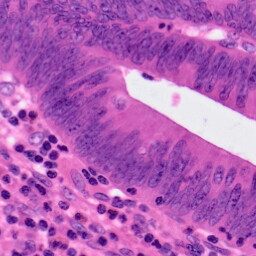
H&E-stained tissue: Colon